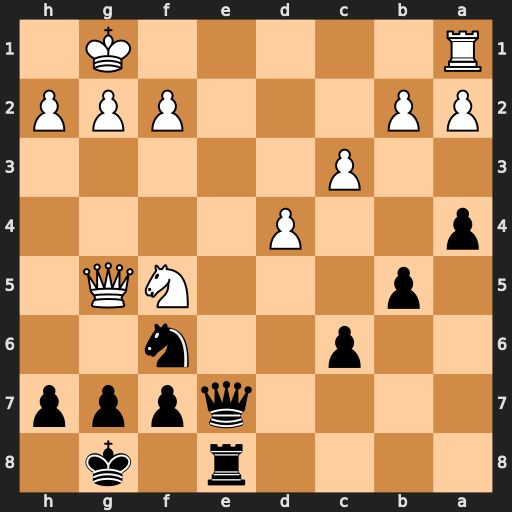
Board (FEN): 4r1k1/4qppp/2p2n2/1p3NQ1/p2P4/2P5/PP3PPP/R5K1
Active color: b
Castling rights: -
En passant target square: -
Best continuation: Qe1+ Rxe1 Rxe1#